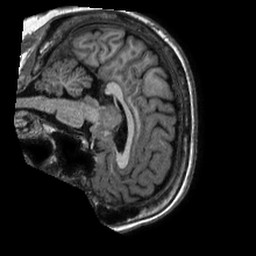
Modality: T1w
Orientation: sagittal
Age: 60
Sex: female
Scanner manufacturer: philips
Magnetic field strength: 1.5 T
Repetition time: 0.008338 s
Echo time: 0.003829 s